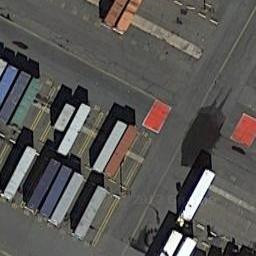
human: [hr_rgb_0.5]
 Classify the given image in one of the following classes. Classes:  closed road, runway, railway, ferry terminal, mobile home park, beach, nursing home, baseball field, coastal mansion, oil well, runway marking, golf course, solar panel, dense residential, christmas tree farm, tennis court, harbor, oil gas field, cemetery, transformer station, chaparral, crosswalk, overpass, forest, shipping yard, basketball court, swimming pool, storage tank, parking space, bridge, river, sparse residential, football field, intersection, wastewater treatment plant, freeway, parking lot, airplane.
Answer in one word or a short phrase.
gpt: shipping yard